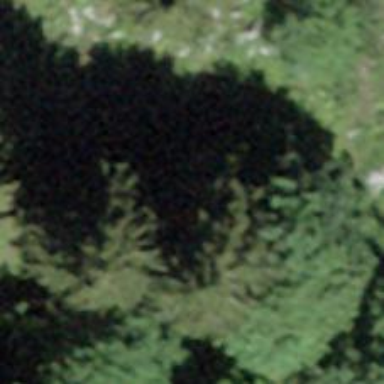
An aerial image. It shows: Needle-leaved tree in natural setting.